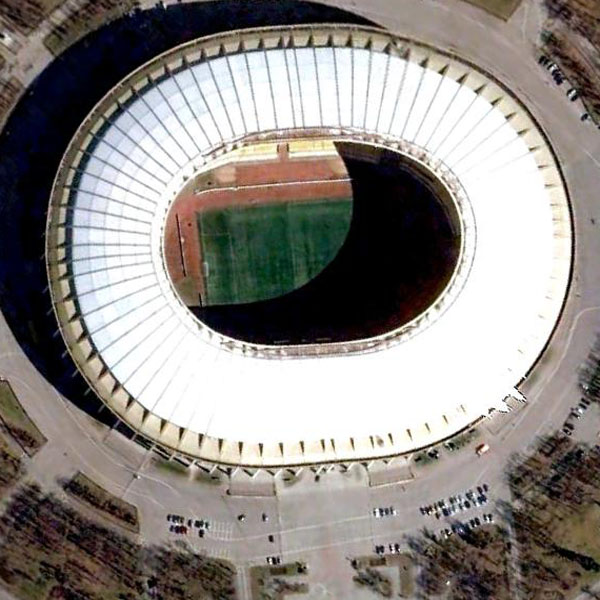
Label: footballField